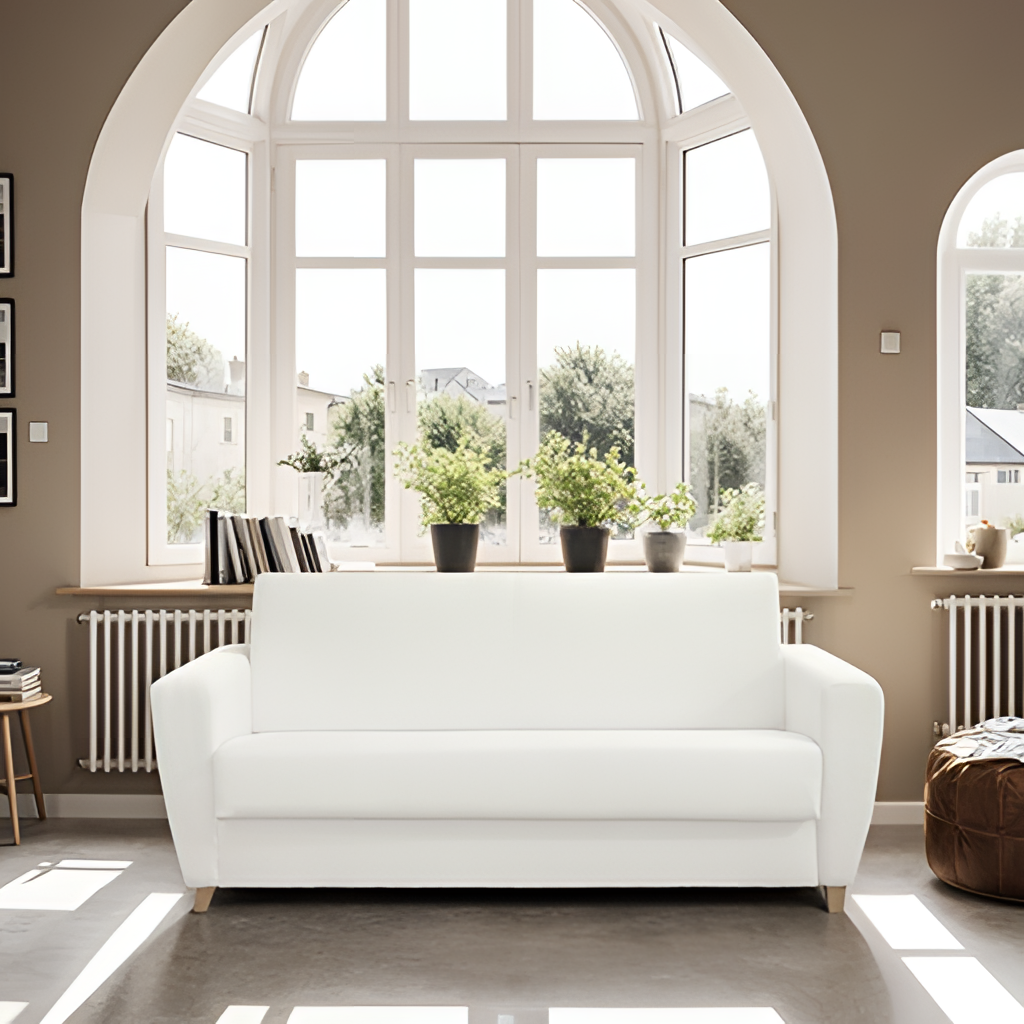
living room, white fabric sofa, tile flooring, with smooth pattern, paint wallpaper, with solid pattern, contemporary